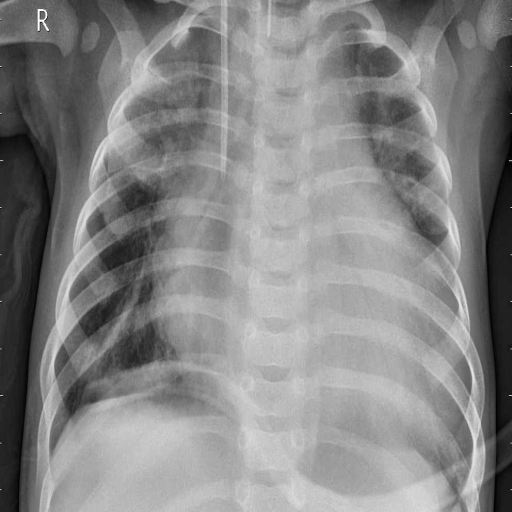
Finding: PNEUMONIA